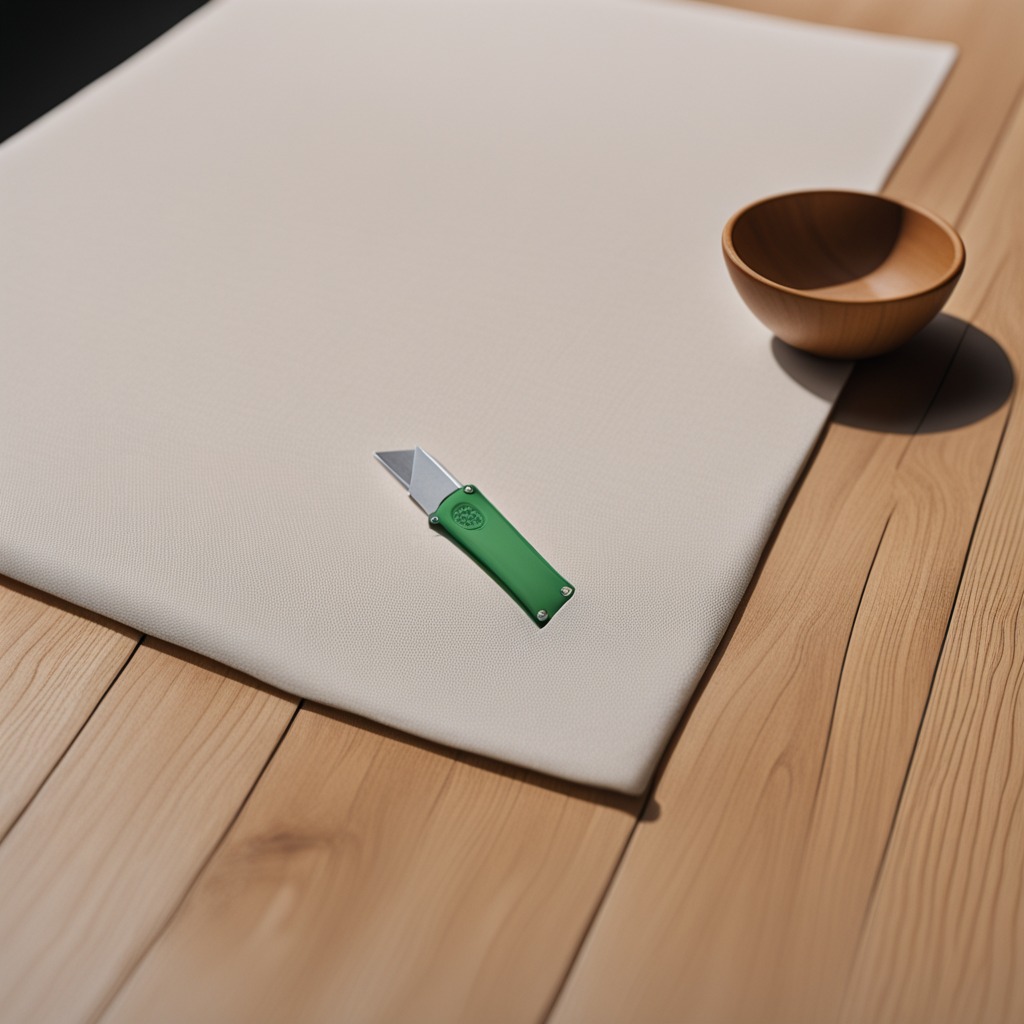
A utility knife lies on a clean wooden table in an outdoor workshop during daytime bright natural light soft shadows worn but beneath the cloth.